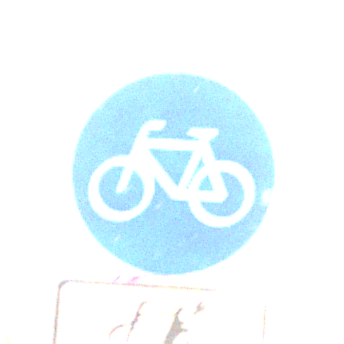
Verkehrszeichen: Radweg
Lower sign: EinspurigeFahrzeugeFrei6
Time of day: MorningAfternoon
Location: Outdoor (Suburban)
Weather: Clear
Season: NotSpecified
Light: Natural